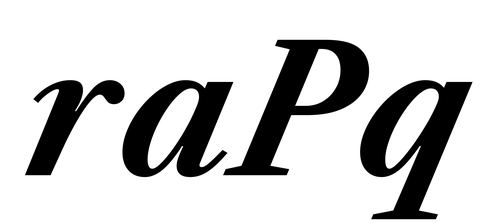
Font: LibreCaslonText-Italic_Bold_Italic